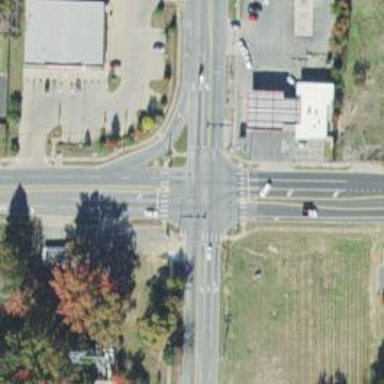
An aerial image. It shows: Marked crossing on the road.